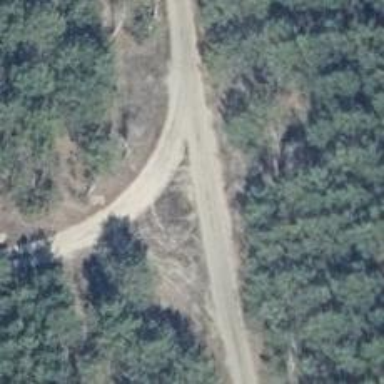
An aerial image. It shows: Sandy track road with grade4 tracktype.